Field crop: tomato
Growth stage: 2
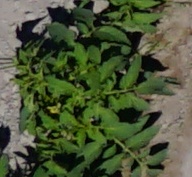
Species: tomato